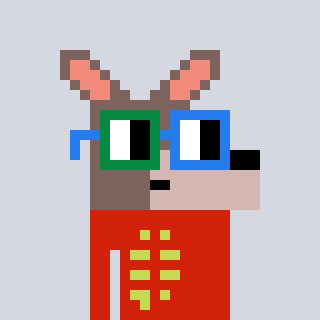
a pixel art character with square green and blue glasses, a kangaroo-shaped head and a red-colored body on a cool background